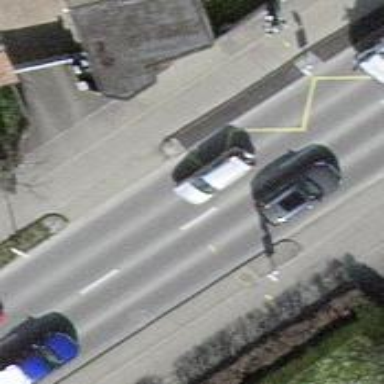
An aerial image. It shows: Secondary road with asphalt surface. There is bus lane on the right and shared bus and cycle lane on the right side as well.